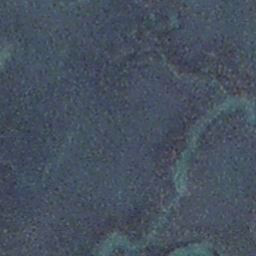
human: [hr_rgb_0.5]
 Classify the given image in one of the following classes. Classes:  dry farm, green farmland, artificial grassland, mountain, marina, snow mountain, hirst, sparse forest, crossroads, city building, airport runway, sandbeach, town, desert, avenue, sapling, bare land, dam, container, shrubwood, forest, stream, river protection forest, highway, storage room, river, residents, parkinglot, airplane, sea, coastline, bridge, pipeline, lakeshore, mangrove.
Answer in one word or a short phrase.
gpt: stream